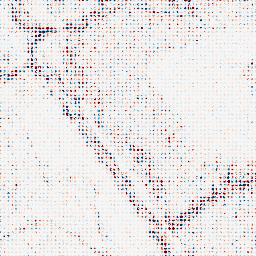
Category: wavelet
Decomposition family: wavelet_biorthogonal
Decomposition parameters: wavelet: bior5.5
level: 2
Upsampling method: sinc_hamming
Upsampling parameters: scale: 8
kernel_size: 4
Upsampling scale: 8